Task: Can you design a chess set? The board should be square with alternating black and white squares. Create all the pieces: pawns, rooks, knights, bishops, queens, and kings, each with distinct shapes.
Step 2291:
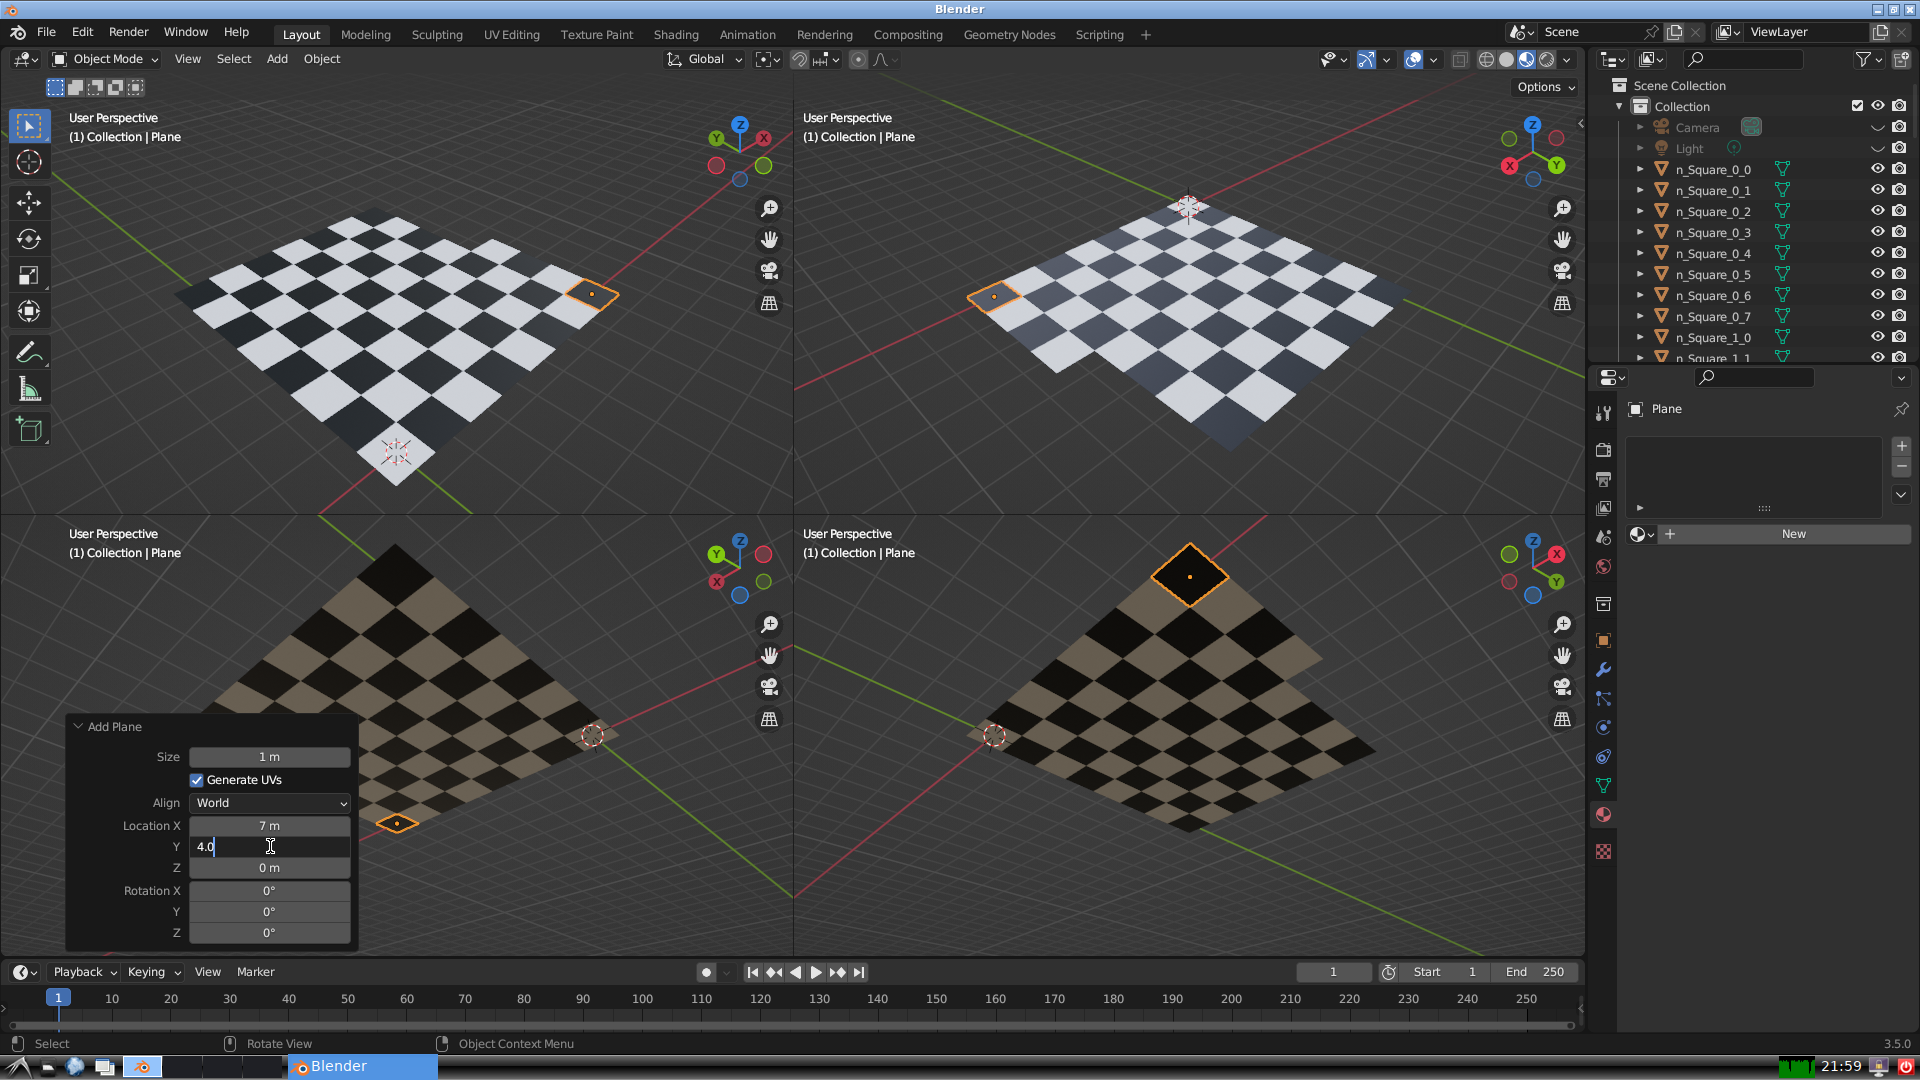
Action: {"key_press": ['Return']}